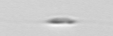
Label: Cylindrotheca_morphotype1